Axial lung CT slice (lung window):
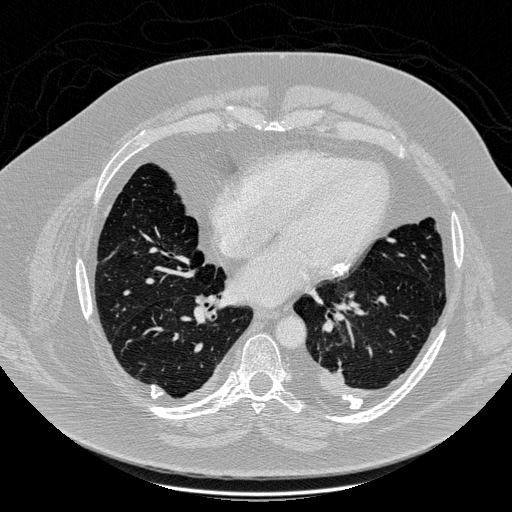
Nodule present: no